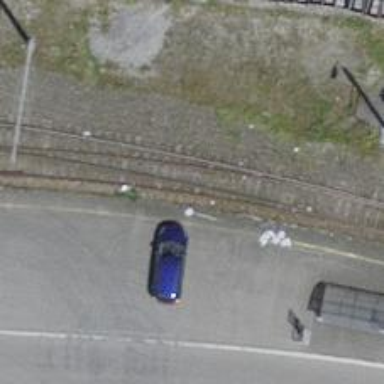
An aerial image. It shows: Railway switch.